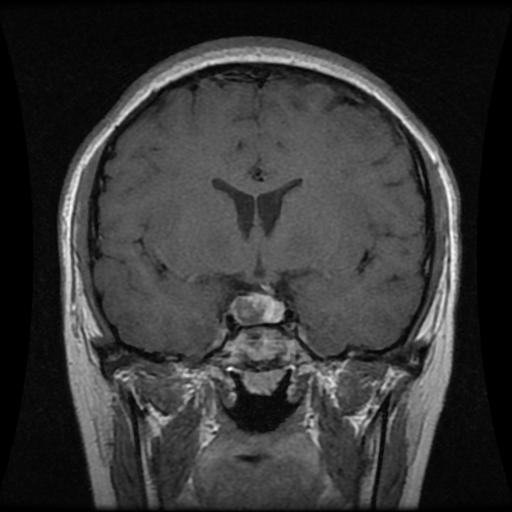
Label: pituitary